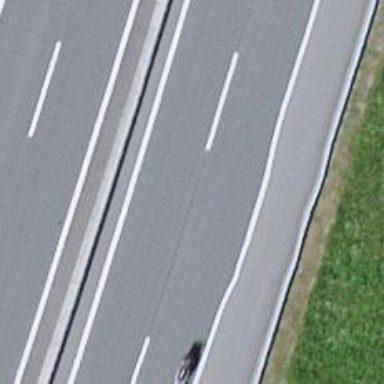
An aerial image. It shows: Asphalt motorway.